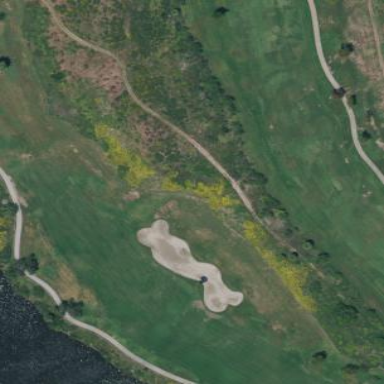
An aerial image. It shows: Area of rough grass used for golf.